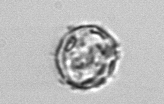
Label: Thalassiosira